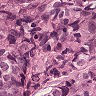
Metastatic tissue present: yes